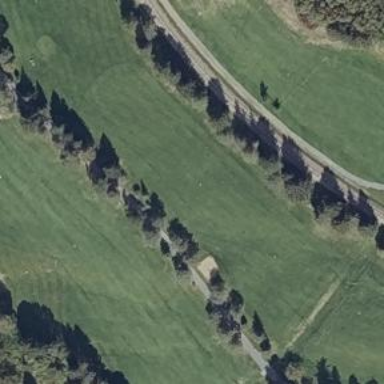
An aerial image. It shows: View of golf hole.